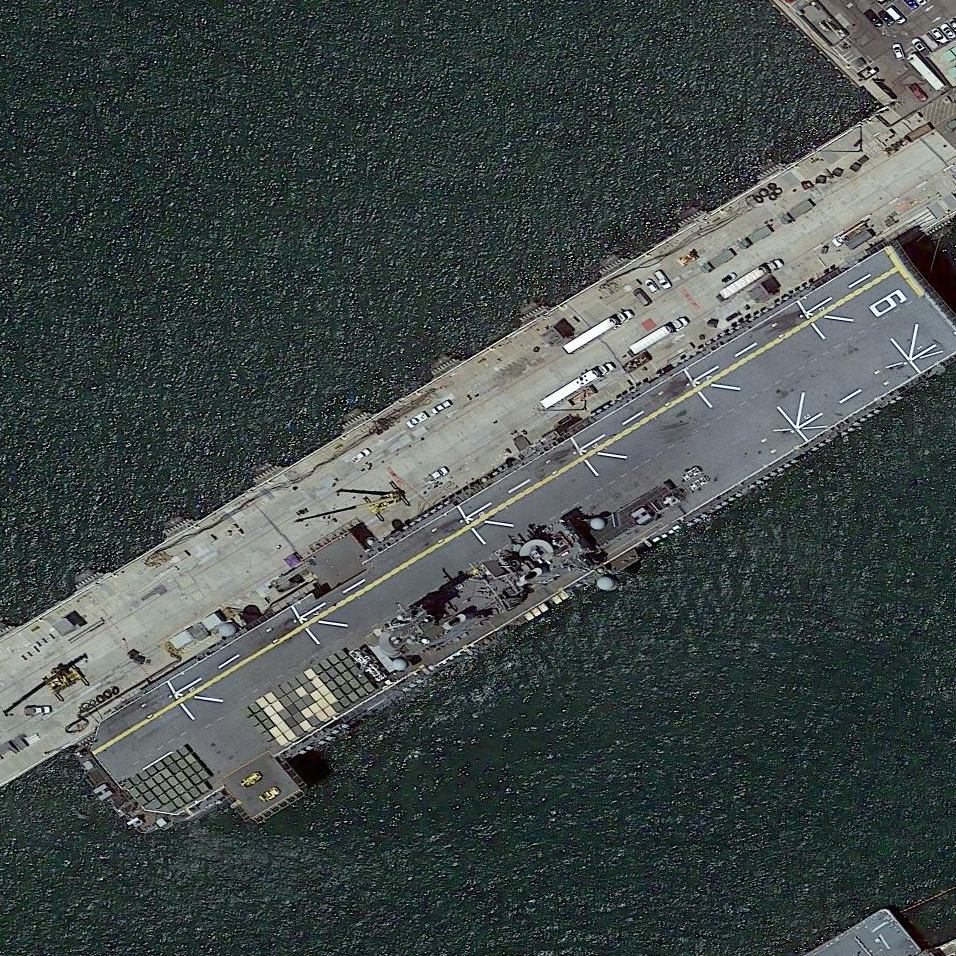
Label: assault